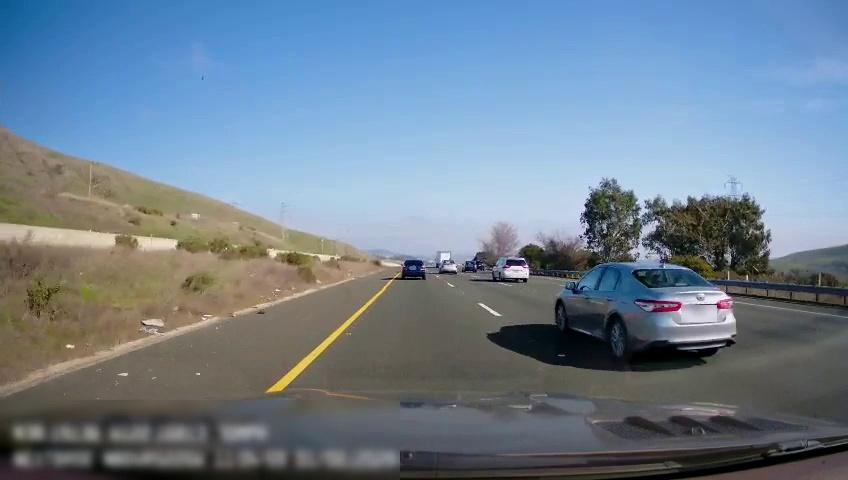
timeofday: Day
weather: Sunny
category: Drivable Space
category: Vehicles | Other LV
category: Vehicles | Car
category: Vehicles | Car
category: Vehicles | SUV
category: Vehicles | SUV
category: Vehicles | Car
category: Vehicles | Car
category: Lanes | Current Lane
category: Lanes | Current Lane
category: Lanes | Alternate Lane
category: Lanes | Alternate Lane
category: Lanes | Alternate Lane